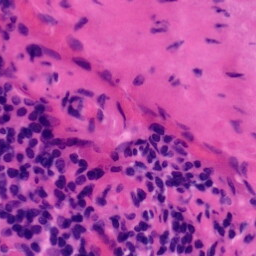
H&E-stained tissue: Tonsil